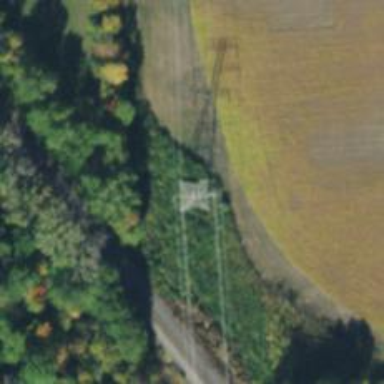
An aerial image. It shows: Lattice structure tower used for power transmission.